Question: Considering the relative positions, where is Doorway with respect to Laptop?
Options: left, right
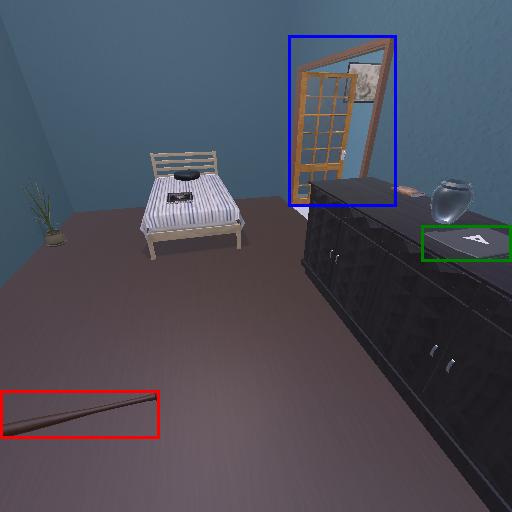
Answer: left